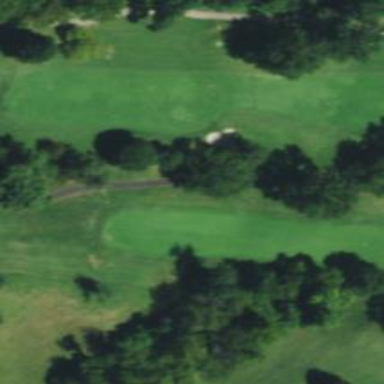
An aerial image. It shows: Path for both road and golf.